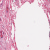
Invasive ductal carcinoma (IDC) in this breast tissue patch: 0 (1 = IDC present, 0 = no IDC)